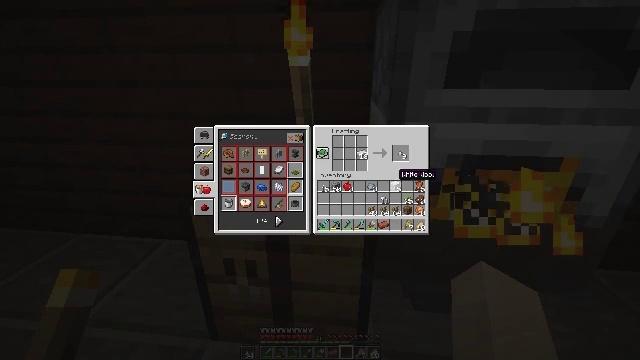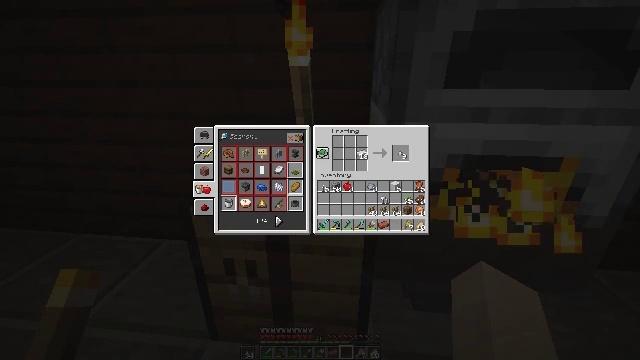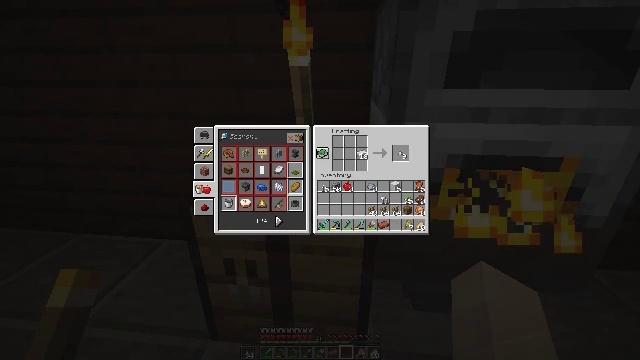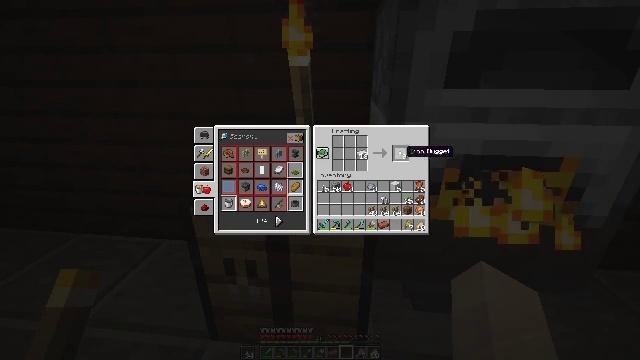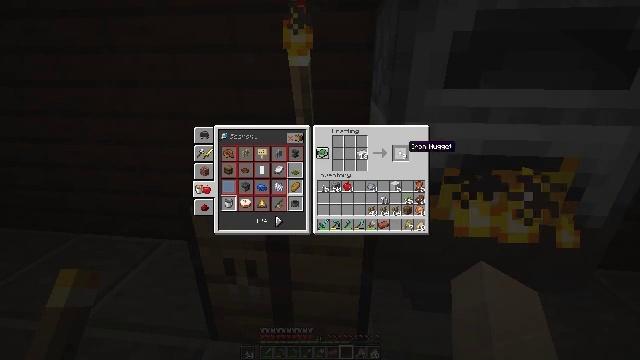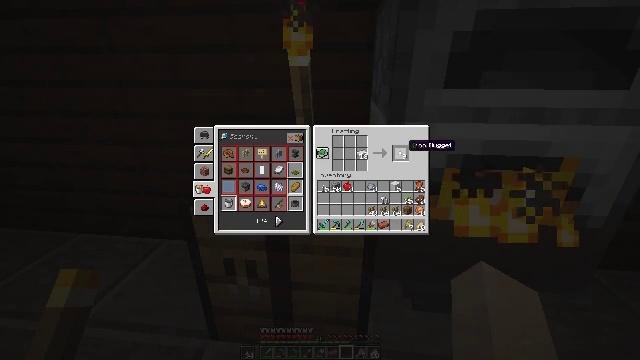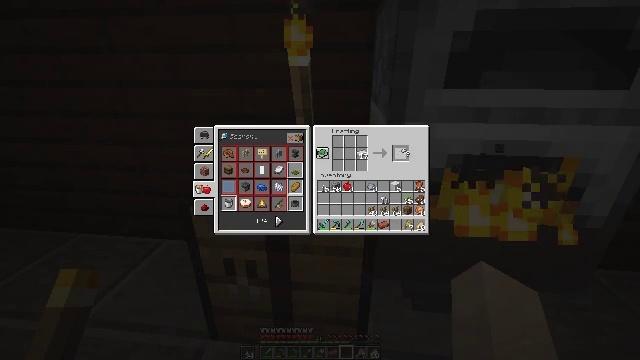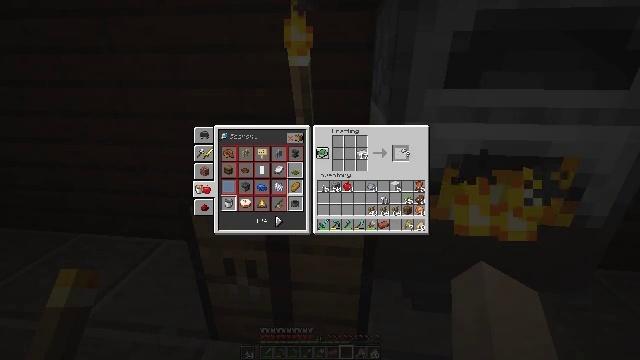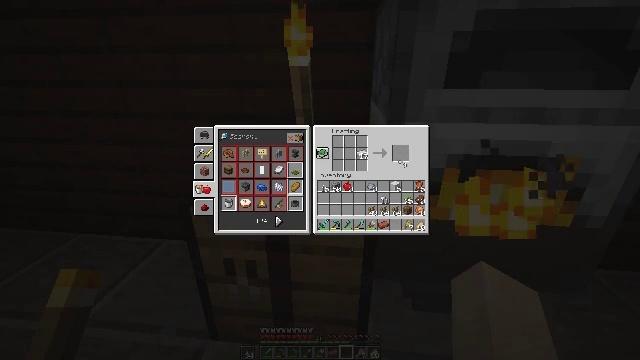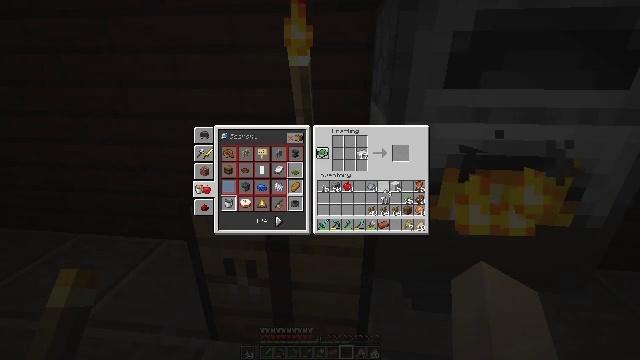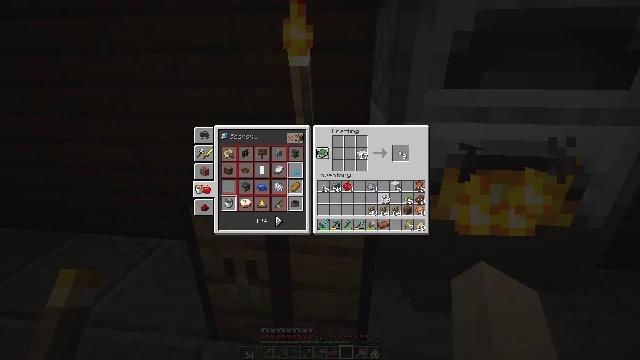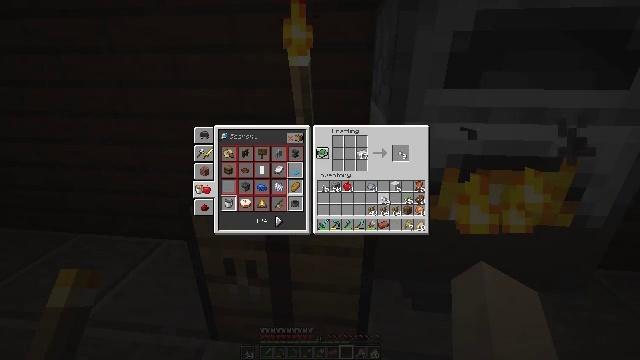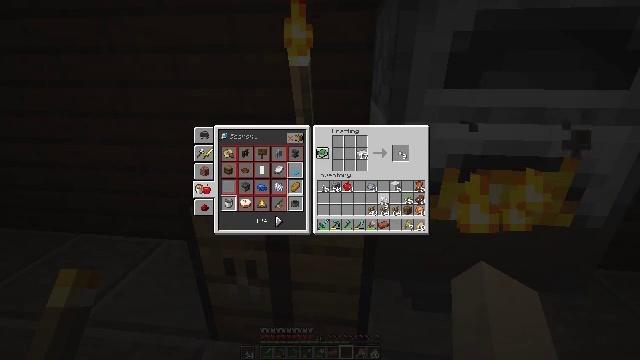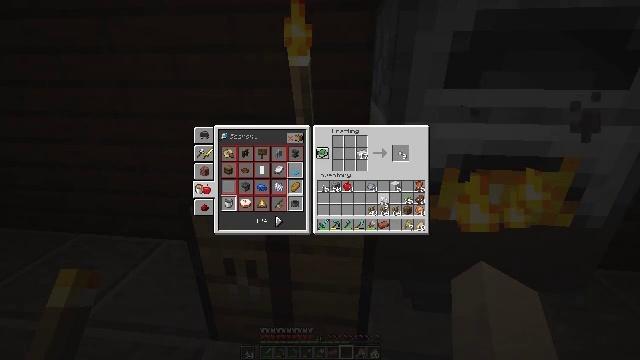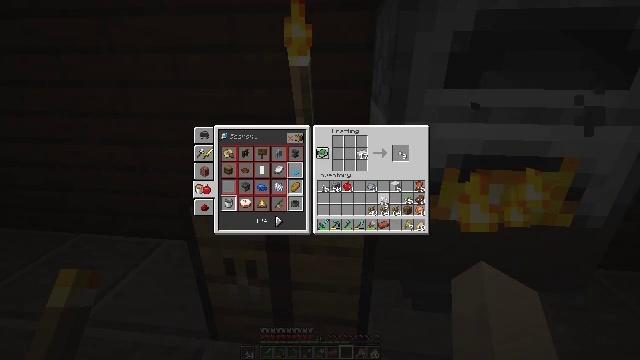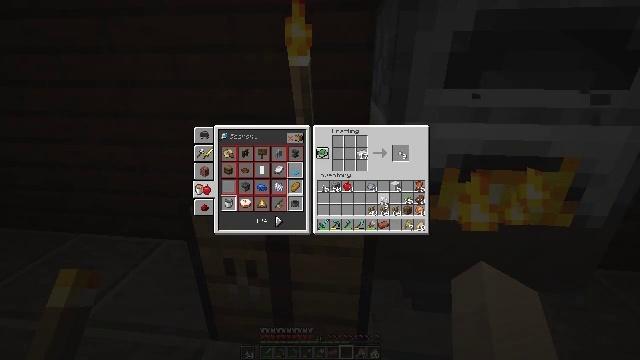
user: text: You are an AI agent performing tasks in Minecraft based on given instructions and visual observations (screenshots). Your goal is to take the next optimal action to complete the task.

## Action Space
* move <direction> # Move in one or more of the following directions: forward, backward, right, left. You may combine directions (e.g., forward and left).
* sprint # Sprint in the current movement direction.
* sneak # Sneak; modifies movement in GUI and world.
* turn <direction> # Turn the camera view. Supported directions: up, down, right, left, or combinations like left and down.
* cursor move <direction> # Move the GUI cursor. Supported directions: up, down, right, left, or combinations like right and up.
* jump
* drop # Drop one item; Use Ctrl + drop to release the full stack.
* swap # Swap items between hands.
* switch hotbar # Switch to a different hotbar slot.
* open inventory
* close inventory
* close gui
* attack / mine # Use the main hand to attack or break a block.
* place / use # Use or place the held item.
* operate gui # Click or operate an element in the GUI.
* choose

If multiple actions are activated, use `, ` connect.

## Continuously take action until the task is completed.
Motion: motion action
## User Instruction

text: Obtain iron nugget from iron ingot in crafting table.
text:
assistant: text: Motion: turn right and up
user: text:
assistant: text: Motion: turn up
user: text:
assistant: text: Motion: turn up
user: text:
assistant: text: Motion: no_op
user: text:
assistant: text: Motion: no_op
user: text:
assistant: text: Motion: attack / mine
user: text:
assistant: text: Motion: attack / mine
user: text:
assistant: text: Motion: turn down, attack / mine
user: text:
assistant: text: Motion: turn left and down
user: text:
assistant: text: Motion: turn down
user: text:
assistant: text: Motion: no_op
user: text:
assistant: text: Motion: no_op
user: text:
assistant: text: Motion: no_op
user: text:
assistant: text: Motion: no_op
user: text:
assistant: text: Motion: attack / mine
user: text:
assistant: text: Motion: attack / mine
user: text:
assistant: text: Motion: attack / mine
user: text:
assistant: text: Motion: no_op
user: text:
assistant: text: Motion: no_op
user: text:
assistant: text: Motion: no_op
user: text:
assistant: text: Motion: turn up
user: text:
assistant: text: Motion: turn right and up
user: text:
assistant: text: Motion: turn up
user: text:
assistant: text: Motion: turn up
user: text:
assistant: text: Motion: no_op
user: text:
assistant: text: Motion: no_op
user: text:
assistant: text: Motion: no_op
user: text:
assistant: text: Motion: no_op
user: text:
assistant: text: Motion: no_op
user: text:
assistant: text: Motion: attack / mine